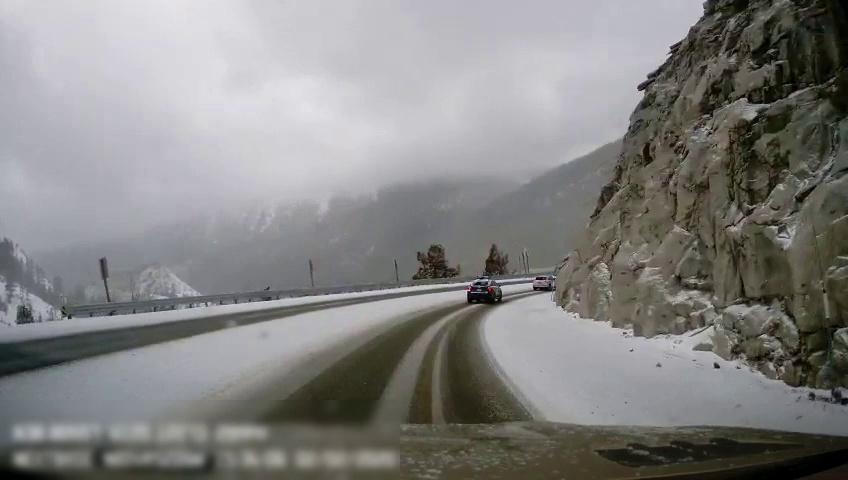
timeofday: Day
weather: Snowy
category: Drivable Space
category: Vehicles | Car
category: Vehicles | Car
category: Traffic | Signs